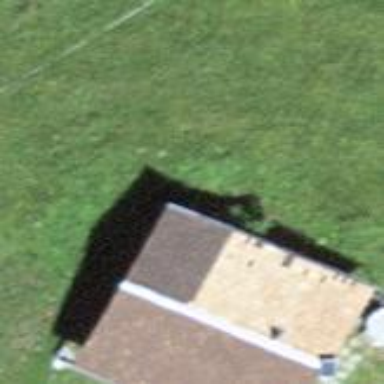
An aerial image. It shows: Cabin is depicted in the image.